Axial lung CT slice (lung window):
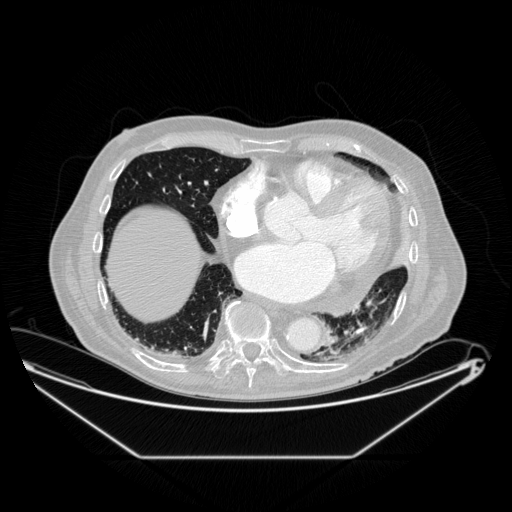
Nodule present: no